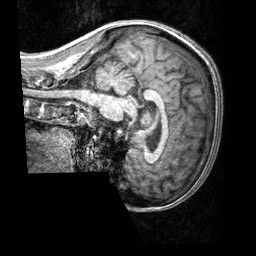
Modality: T1w
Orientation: sagittal
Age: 44
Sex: female
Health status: healthy
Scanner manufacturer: siemens
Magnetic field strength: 3 T
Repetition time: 2.3 s
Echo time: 0.00303 s